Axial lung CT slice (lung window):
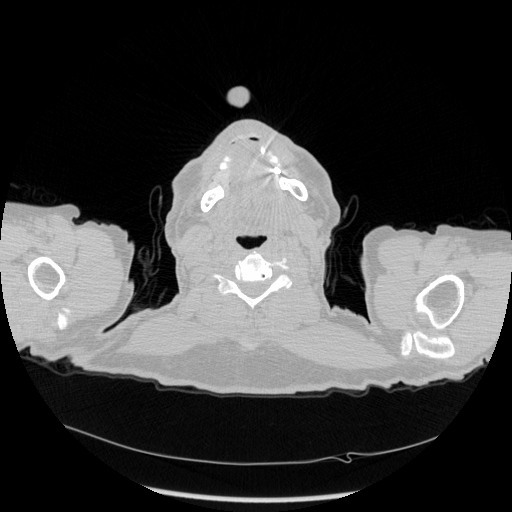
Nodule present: no